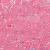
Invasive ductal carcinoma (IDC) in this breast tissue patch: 0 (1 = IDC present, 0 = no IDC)